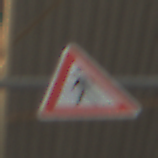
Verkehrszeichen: FussgaengerRechts
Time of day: Midday
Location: Indoor (Urban)
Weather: NotSpecified
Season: NotSpecified
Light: Natural